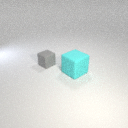
small gray rubber cube behind large cyan rubber cube